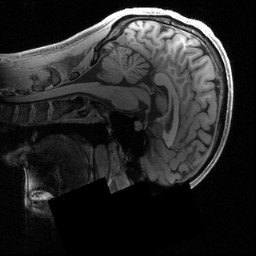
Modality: T1w
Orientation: sagittal
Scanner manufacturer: siemens
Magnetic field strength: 3 T
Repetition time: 2.4 s
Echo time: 0.00222 s